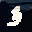
Label: 3